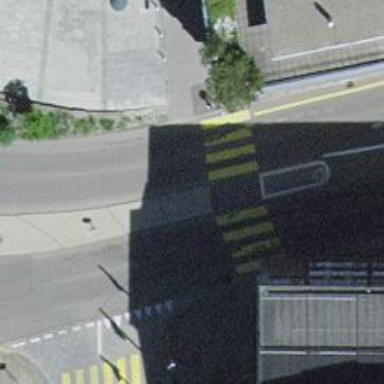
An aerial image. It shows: Paved tertiary road with sidewalks on both sides. There are exclusive lanes for cycling on both sides of the road.